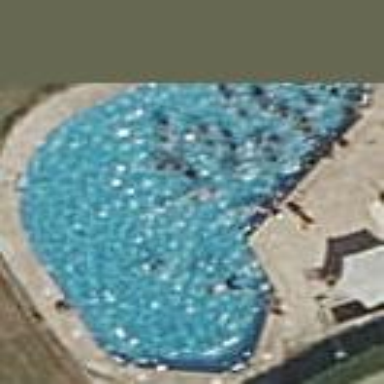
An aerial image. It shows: Outdoor swimming pool on leisure land.